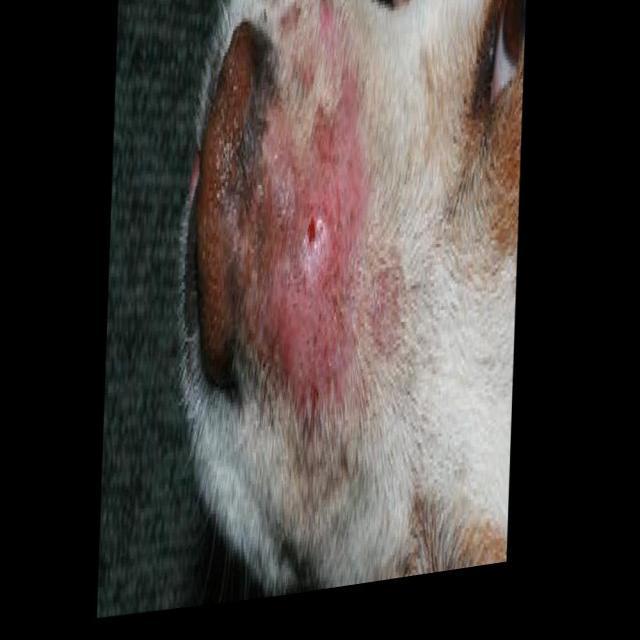
Canine ringworm (Dermatophytosis) — fungal infection caused by Microsporum or Trichophyton. Presents with circular alopecia, scaling, crusting, and broken hairs.